Question: I am trying to use use ggplot to plot production data by company and use the color of the point to designate year. The follwoing chart shows a example based on sample data:

However, often times my real data has 50-60 different comapnies wich makes the Company names on the Y axis to be tiglhtly grouped and not very asteticly pleaseing.
What is th easiest way to show data for only the top 5 companies information (ranked by 2011 quanties) and then show the rest aggregated and shown as "Other"?
Below is some sample data and the code I have used to create the sample chart:
'''
# create some sample data
c=c("AAA","BBB","CCC","DDD","EEE","FFF","GGG","HHH","III","JJJ")
q=c(1,2,3,4,5,6,7,8,9,10)
y=c(2010)
df1=data.frame(Company=c, Quantity=q, Year=y)
q=c(3,4,7,8,5,14,7,13,2,1)
y=c(2011)
df2=data.frame(Company=c, Quantity=q, Year=y)
df=rbind(df1, df2)
# create plot
p=ggplot(data=df,aes(Quantity,Company))+
geom_point(aes(color=factor(Year)),size=4)
p
'''
I started down the path of a brute force approach but thought there is probably a simple and elegent way to do this that I should learn. Any assistance would be greatly appreciated.
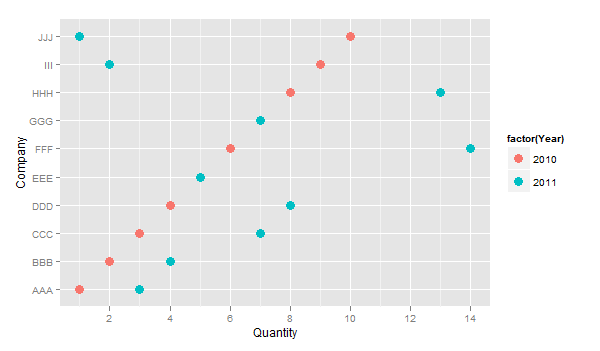
Answer: What about this:
'''
df2011 <- subset (df, Year == 2011)
companies <- df2011$Company [order (df2011$Quantity, decreasing = TRUE)]
ggplot (data = subset (df, Company %in% companies [1 : 5]),
aes (Quantity, Company)) +
geom_point (aes (color = factor (Year)), size = 4)
'''
BTW: in order for the code to be called elegant, spend a few more spaces, they aren't that expensive...